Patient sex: F
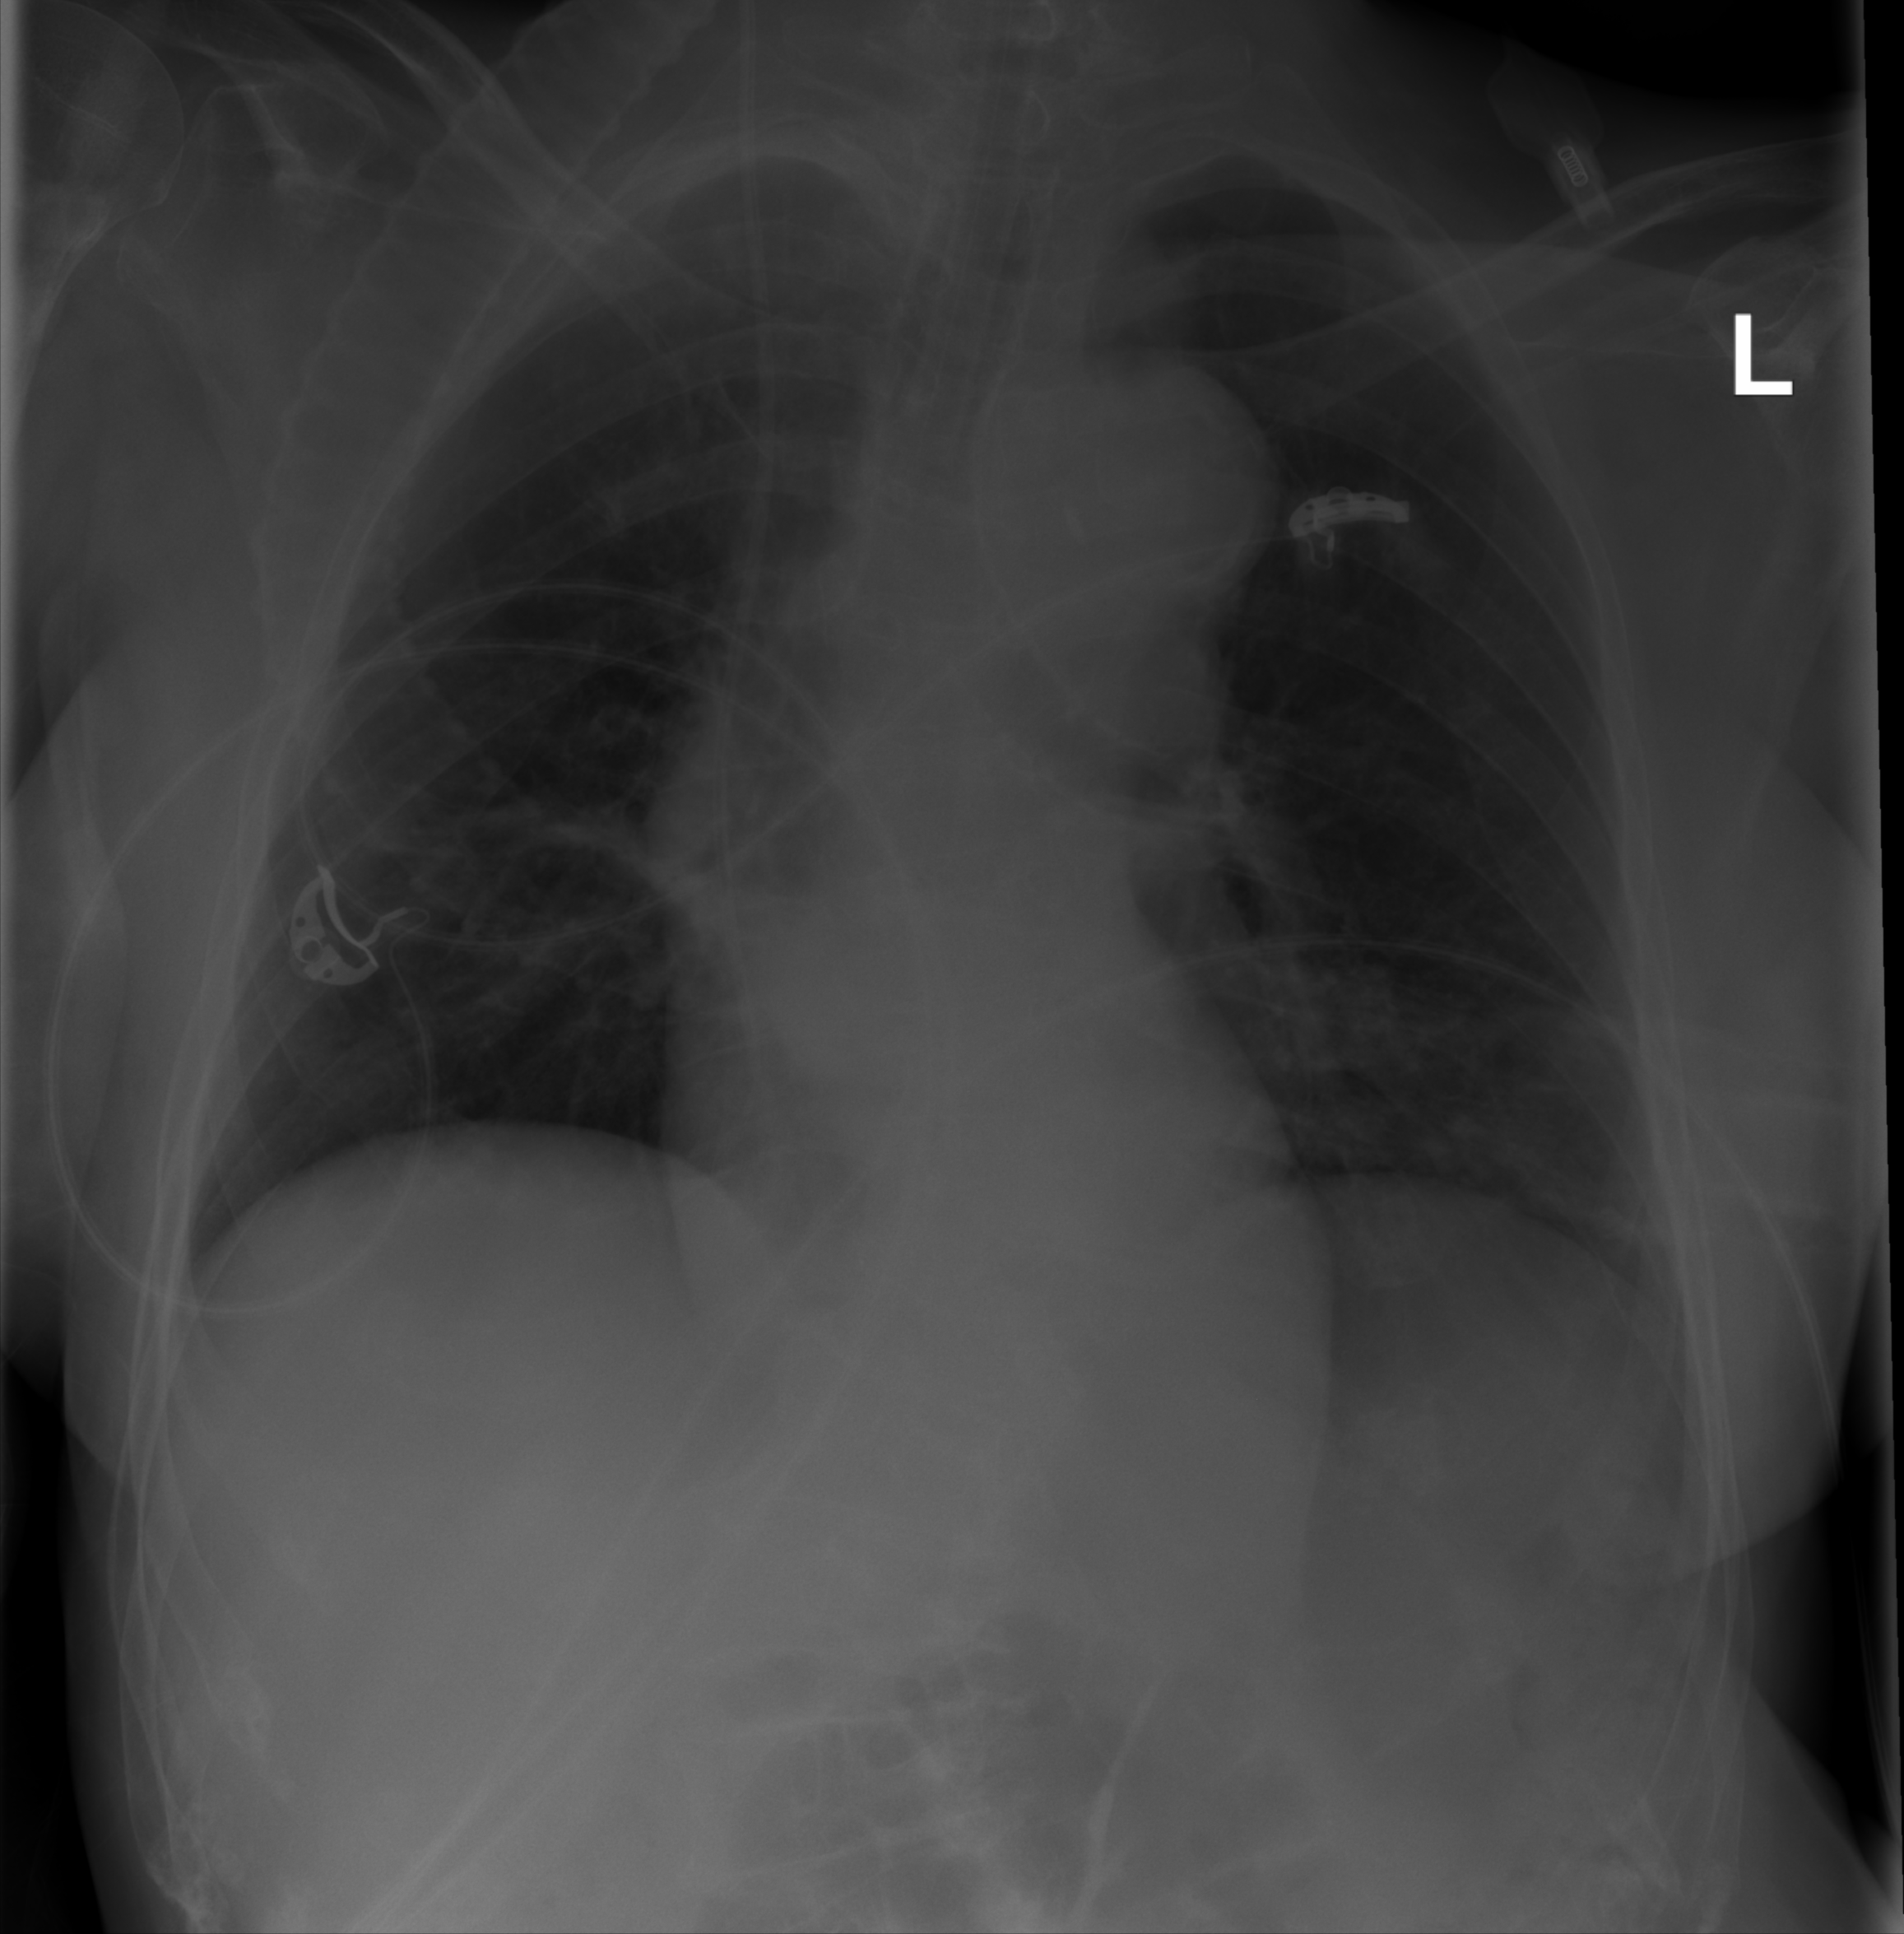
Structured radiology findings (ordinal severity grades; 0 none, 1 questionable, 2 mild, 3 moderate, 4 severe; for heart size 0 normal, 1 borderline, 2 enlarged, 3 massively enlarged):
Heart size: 0
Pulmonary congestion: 0
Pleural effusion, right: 0
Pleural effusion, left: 0
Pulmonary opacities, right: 0
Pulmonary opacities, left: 0
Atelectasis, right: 2
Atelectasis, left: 0